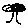
Label: tree